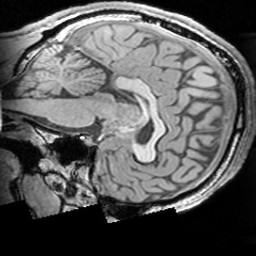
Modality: T1w
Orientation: sagittal
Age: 32
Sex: male
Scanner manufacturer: siemens
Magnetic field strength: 3 T
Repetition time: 1.63 s
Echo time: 0.00311 s